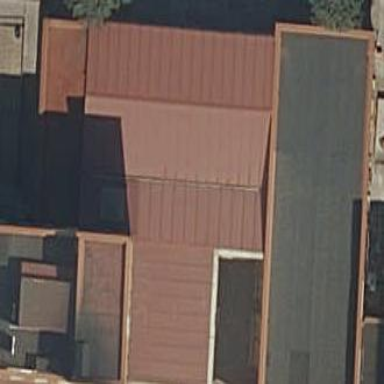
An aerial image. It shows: Part of building.